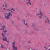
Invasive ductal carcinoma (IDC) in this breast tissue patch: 1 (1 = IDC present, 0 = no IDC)